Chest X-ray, PA view. Patient: 54 years old, sex M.
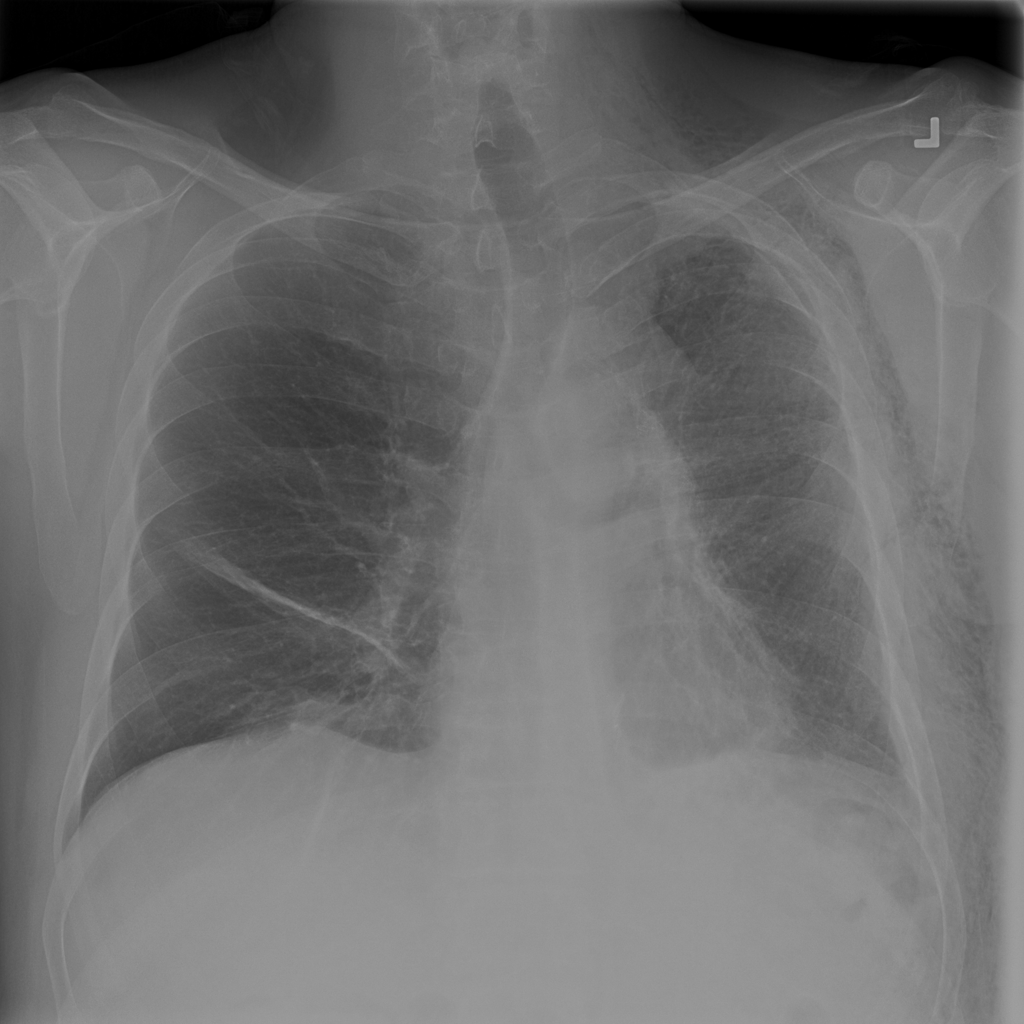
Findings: Atelectasis, Emphysema, Nodule, Pneumothorax